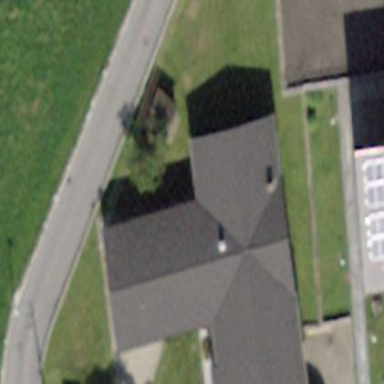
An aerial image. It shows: Kindergarten building.